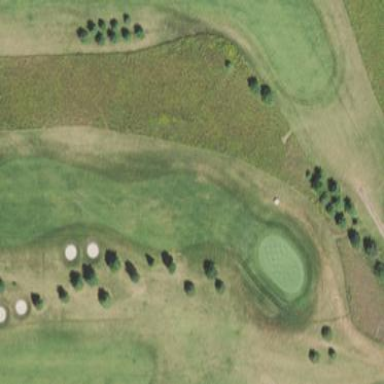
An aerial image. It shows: Area of rough grass used for golf.